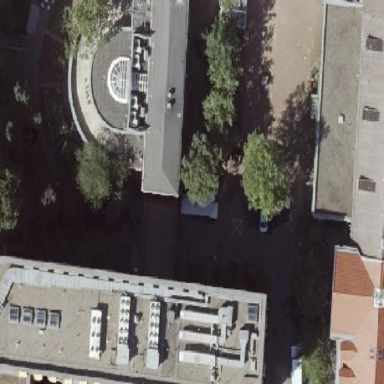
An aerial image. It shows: Hospital building.